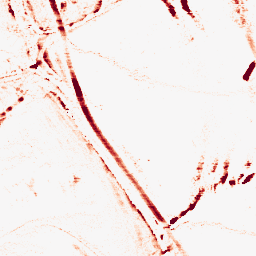
Category: morphological
Decomposition family: morphological_rect
Decomposition parameters: operation: opening
width: 10
height: 3
Upsampling method: sinc_hamming
Upsampling parameters: scale: 4
kernel_size: 8
Upsampling scale: 4